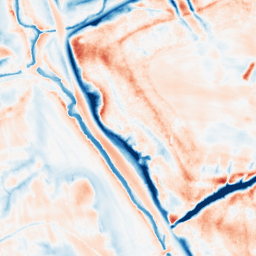
Category: edge_preserving
Decomposition family: guided
Decomposition parameters: radius: 8
eps: 1
Upsampling method: linear_exact
Upsampling parameters: scale: 4
Upsampling scale: 4